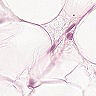
Metastatic tissue present: no